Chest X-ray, PA view. Patient: 61 years old, sex M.
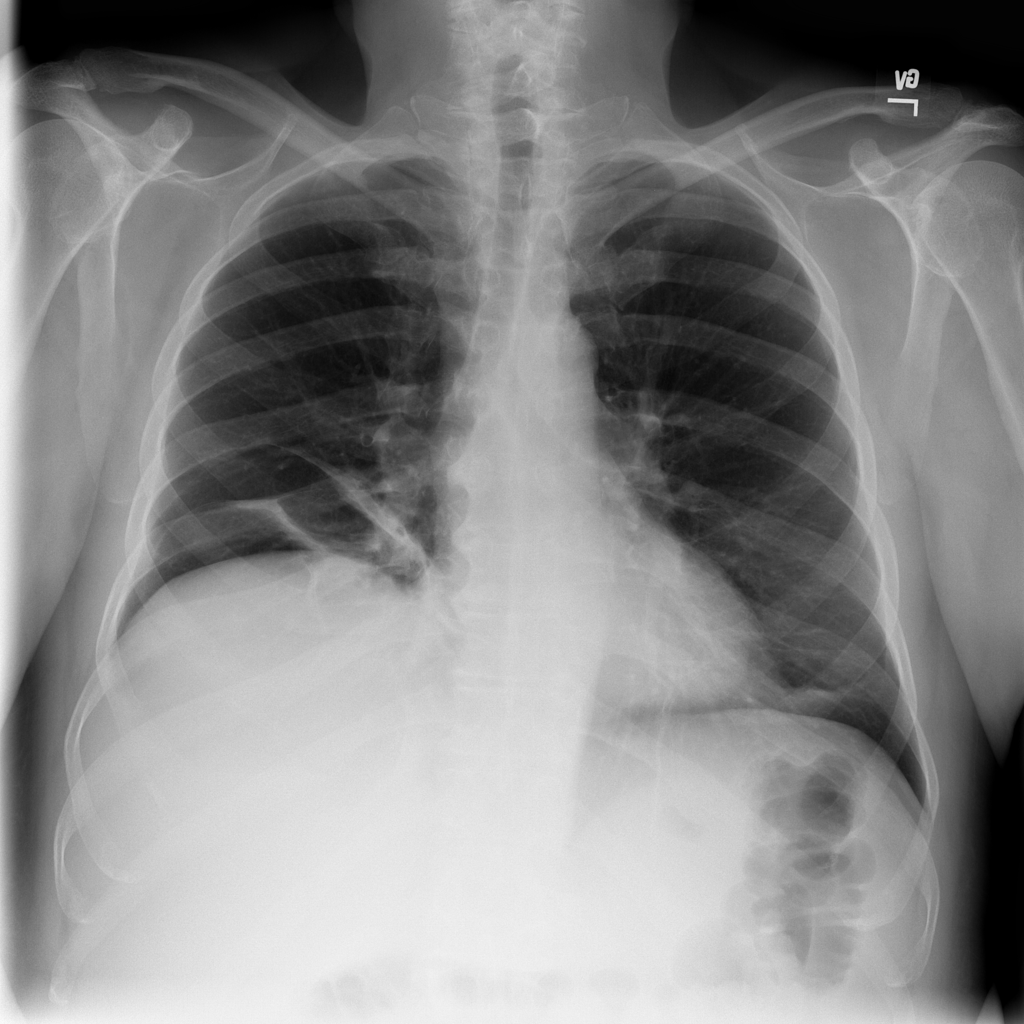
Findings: Atelectasis